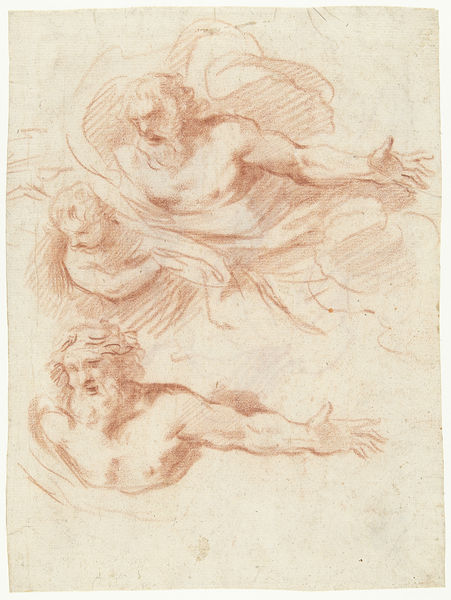
Titel: Twee studies voor een aanzwevende God de Vader, boven elkaar
Künstler: Guglielmo Cortese
Standort: Amsterdam
Institution: Rijksmuseum
Schlagwörter: bouche, homme, rouge, ciel, enfant, dessin, pencil, muscle, garcon, crayon, hommes, mains, anger, montrer, nues, vêtements, flotter, nu, craie, muscles, barbes, rnuage, i see three persons, seems like they are flying, its red brown